Question: I have the following html inside my asp.net mvc web application:-
'''
<form class="customSearch"method="GET" action="@Url.Action("Search", "Home")">
<input class="searchInput push-up-button" placeholder="Search by tag.." name="searchTerm2" data-autocomplete-source= "@Url.Action("AutoComplete", "Home")" type="text"/><input type="submit" value="Search" class="btn"/>
</form>
'''
The result will be as follow,

where the search button and the text field have different height. So how I can force both elements to be on the same horizontal alignment ?
Thanks
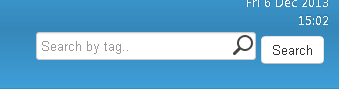
Answer: First at all reset all values for both 'input' :
'''
input {
margin:0;
padding:0;
border:0;
}
'''
Then set an equal 'height' , 'line-height' , 'vertical-align' and 'box-sizing':
'''
input {
height:30px;
line-height:30px;
vertical-align:middle;
box-sizing:border-box;
}
'''
After that you can personalize each one with lateral 'padding' and color for background and text.
The demo <URL>